Question: I cannot seem to find a good explanation on how to get Jenkins running on a Tomcat server using basic HTTP authentication.
Some basic information:
OS: Windows 7 64 bit
Tomcat version: 7.0.40
Jenkins version: 1.516
Reverse-Proxy Auth Plugin version: 1.0.1
Java SDK version: 1.7.0_17
Java JRE version: 7
Tested with Chrome and IE
I currently have Jenkins up and running successfully on my Tomcat server with the Reverse-Proxy Auth Plugin (<URL>
(Everything is default except adding of one role and one user)
'''
<role rolename="Administrator"/>
<user username="John" password="password" roles="Administrator"/>
'''
(everything default except the addition of this section)
'''
<security-constraint>
<web-resource-collection>
<web-resource-name>
Jenkins
</web-resource-name>
<url-pattern>/jenkins/*</url-pattern>
<http-method>GET</http-method>
<http-method>POST</http-method>
</web-resource-collection>
<auth-constraint>
<role-name>Administrator</role-name>
</auth-constraint>
</security-constraint>
<!-- Define the Login Configuration for this Application -->
<login-config>
<auth-method>BASIC</auth-method>
</login-config>
'''
I am not sure why but whenever I go to 'http://localhost:8080' or 'http://localhost:8080/jenkins' there is no login prompt, but if I change the '<url-pattern>/jenkins/*</url-pattern>' to '<url-pattern>/*</url-pattern>' I get a login prompt simply by going to 'http://localhost:8080', which is fine. After I log in if I go to /jenkins then I get forwareded to the login page, which is all "messed up" [none of the resources show up and the page looks broken].
This is what it looks like:

Here is a link that I found that is close to the same issue I am having. <URL>
Any help would be appreciated!
Added the versions of Java in case that is needed/relevant
Added a picture of what Jenkins looks like when it is "broke"
Still getting the same issues, have tried different combinations of things in the web.xml file but still getting the same issue.
No Fix found yet, but I have been doing my best to get around it. I will set the url-pattern to '/*', log into Tomcat, stop the server, change it back to '/jenkins/*' (which I believe does nothing) and start the server again then go to the Jenkins page to get the authenticated HTTP headers. Still wanting a solution to my problem but have yet to find one...
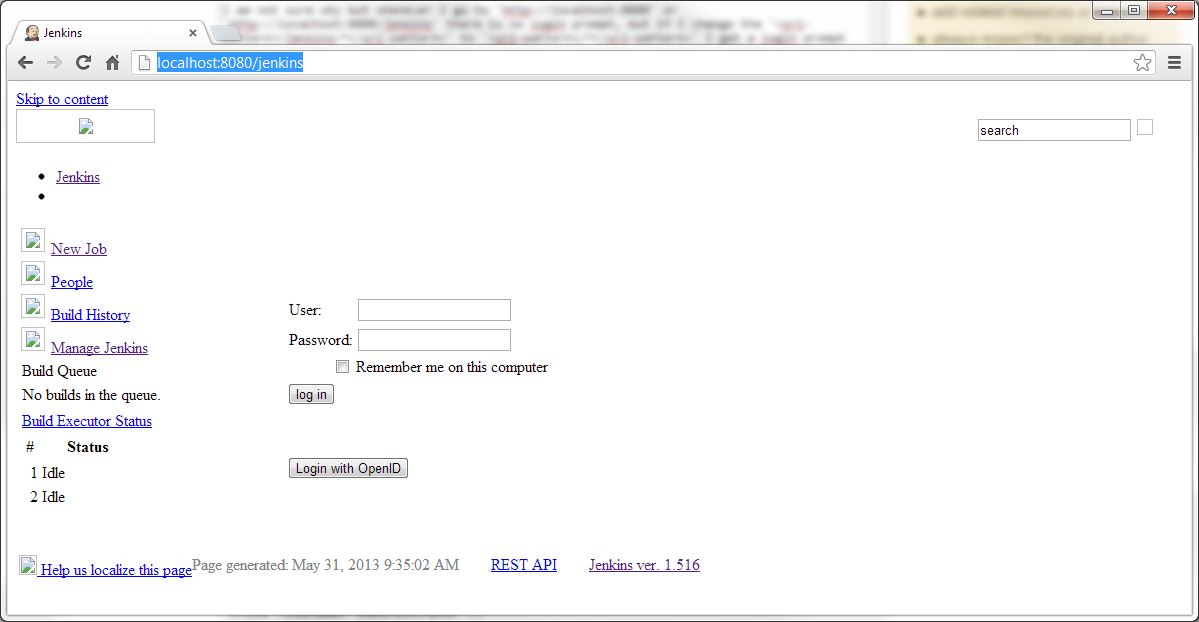
Answer: Here are the problems I was able to spot:
1. You don't need the Reverse Proxy Auth Plugin unless you plan to use Apache or some other web server as a reverse proxy.
2. There should be a <security-role>
<role-name>Administrator</role-name>
</security-role>
element after the <login-config> element
3. C:/Program Files/Apache Software Foundation/Tomcat 7.0/conf/web.xml is the configuration for Tomcat's "default" servlet, which is used to serve static assets. Adding a security constraint to this servlet causes all the static assets to become inaccessible, which is causing filling your login screen with dead links.
Instead, add the security constraint to 'C:/Program Files/Apache Software Foundation/Tomcat 7.0/webapps/jenkins/WEB-INF/web.xml'
This should just work, but additional changes to 'C:/Program Files/Apache Software Foundation/Tomcat 7.0/conf/server.xml' may be needed to configure the realm. See the <URL>.